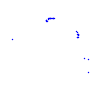
Particle: proton